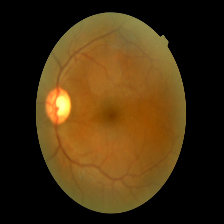
Diabetic retinopathy grade: Mild